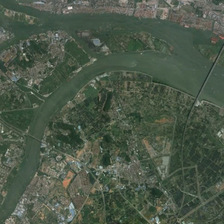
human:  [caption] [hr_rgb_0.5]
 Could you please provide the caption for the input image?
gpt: here is a forky river in the city .

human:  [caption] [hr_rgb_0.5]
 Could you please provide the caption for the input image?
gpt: a y shape river is between the green living region .

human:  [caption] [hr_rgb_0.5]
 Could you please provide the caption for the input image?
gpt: here is a forky river in the city .

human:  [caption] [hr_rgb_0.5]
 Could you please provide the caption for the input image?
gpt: it is a prosperous urban area seperated by the green river with a bridge connects them .

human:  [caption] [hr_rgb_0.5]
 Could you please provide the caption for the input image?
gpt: several urban areas and some farmlands are in two sides of a river with two branches .